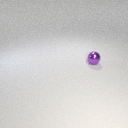
small purple metal sphere